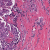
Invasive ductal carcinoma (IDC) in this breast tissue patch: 0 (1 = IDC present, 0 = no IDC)